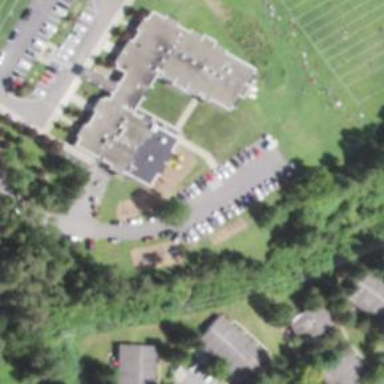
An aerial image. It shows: Schoolyard designated as leisure land.